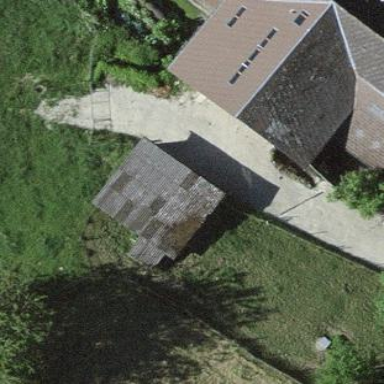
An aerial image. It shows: Shed.